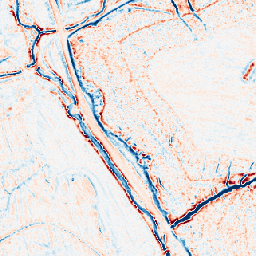
Category: edge_preserving
Decomposition family: bilateral
Decomposition parameters: d: 9
sigma_color: 50
sigma_space: 50
Upsampling method: area
Upsampling parameters: scale: 8
Upsampling scale: 8